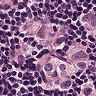
Metastatic tissue present: yes